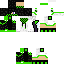
A female skeleton skin with green skin, wearing brown long hair dressed in a green hoodie and black pants, featuring a closed mouth.